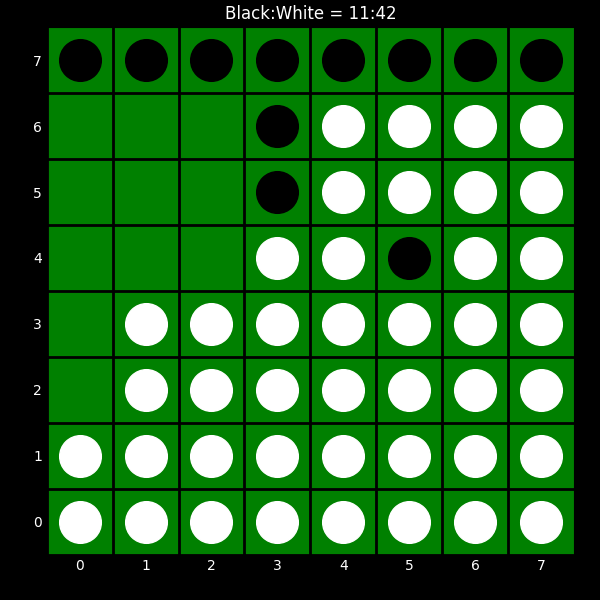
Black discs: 11
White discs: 42